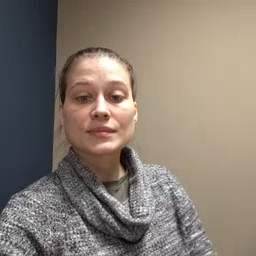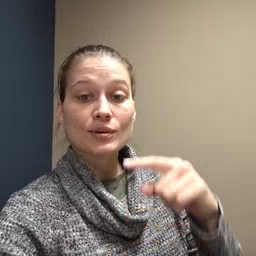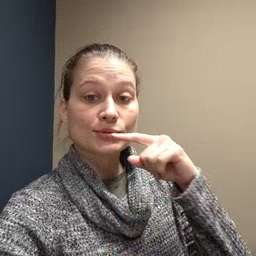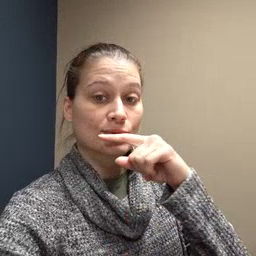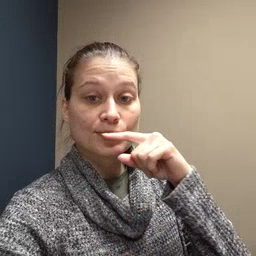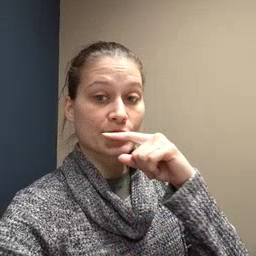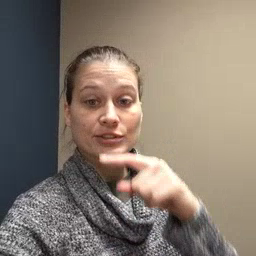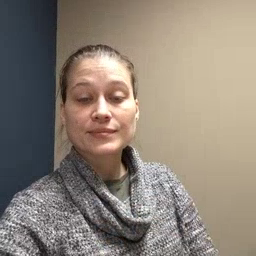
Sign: toothbrush